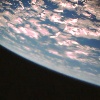
Label: cloud